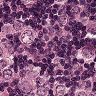
Metastatic tissue present: yes